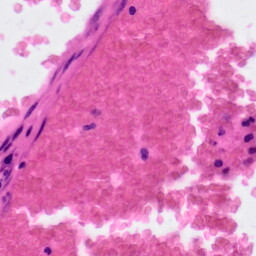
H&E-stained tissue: Colon